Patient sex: M
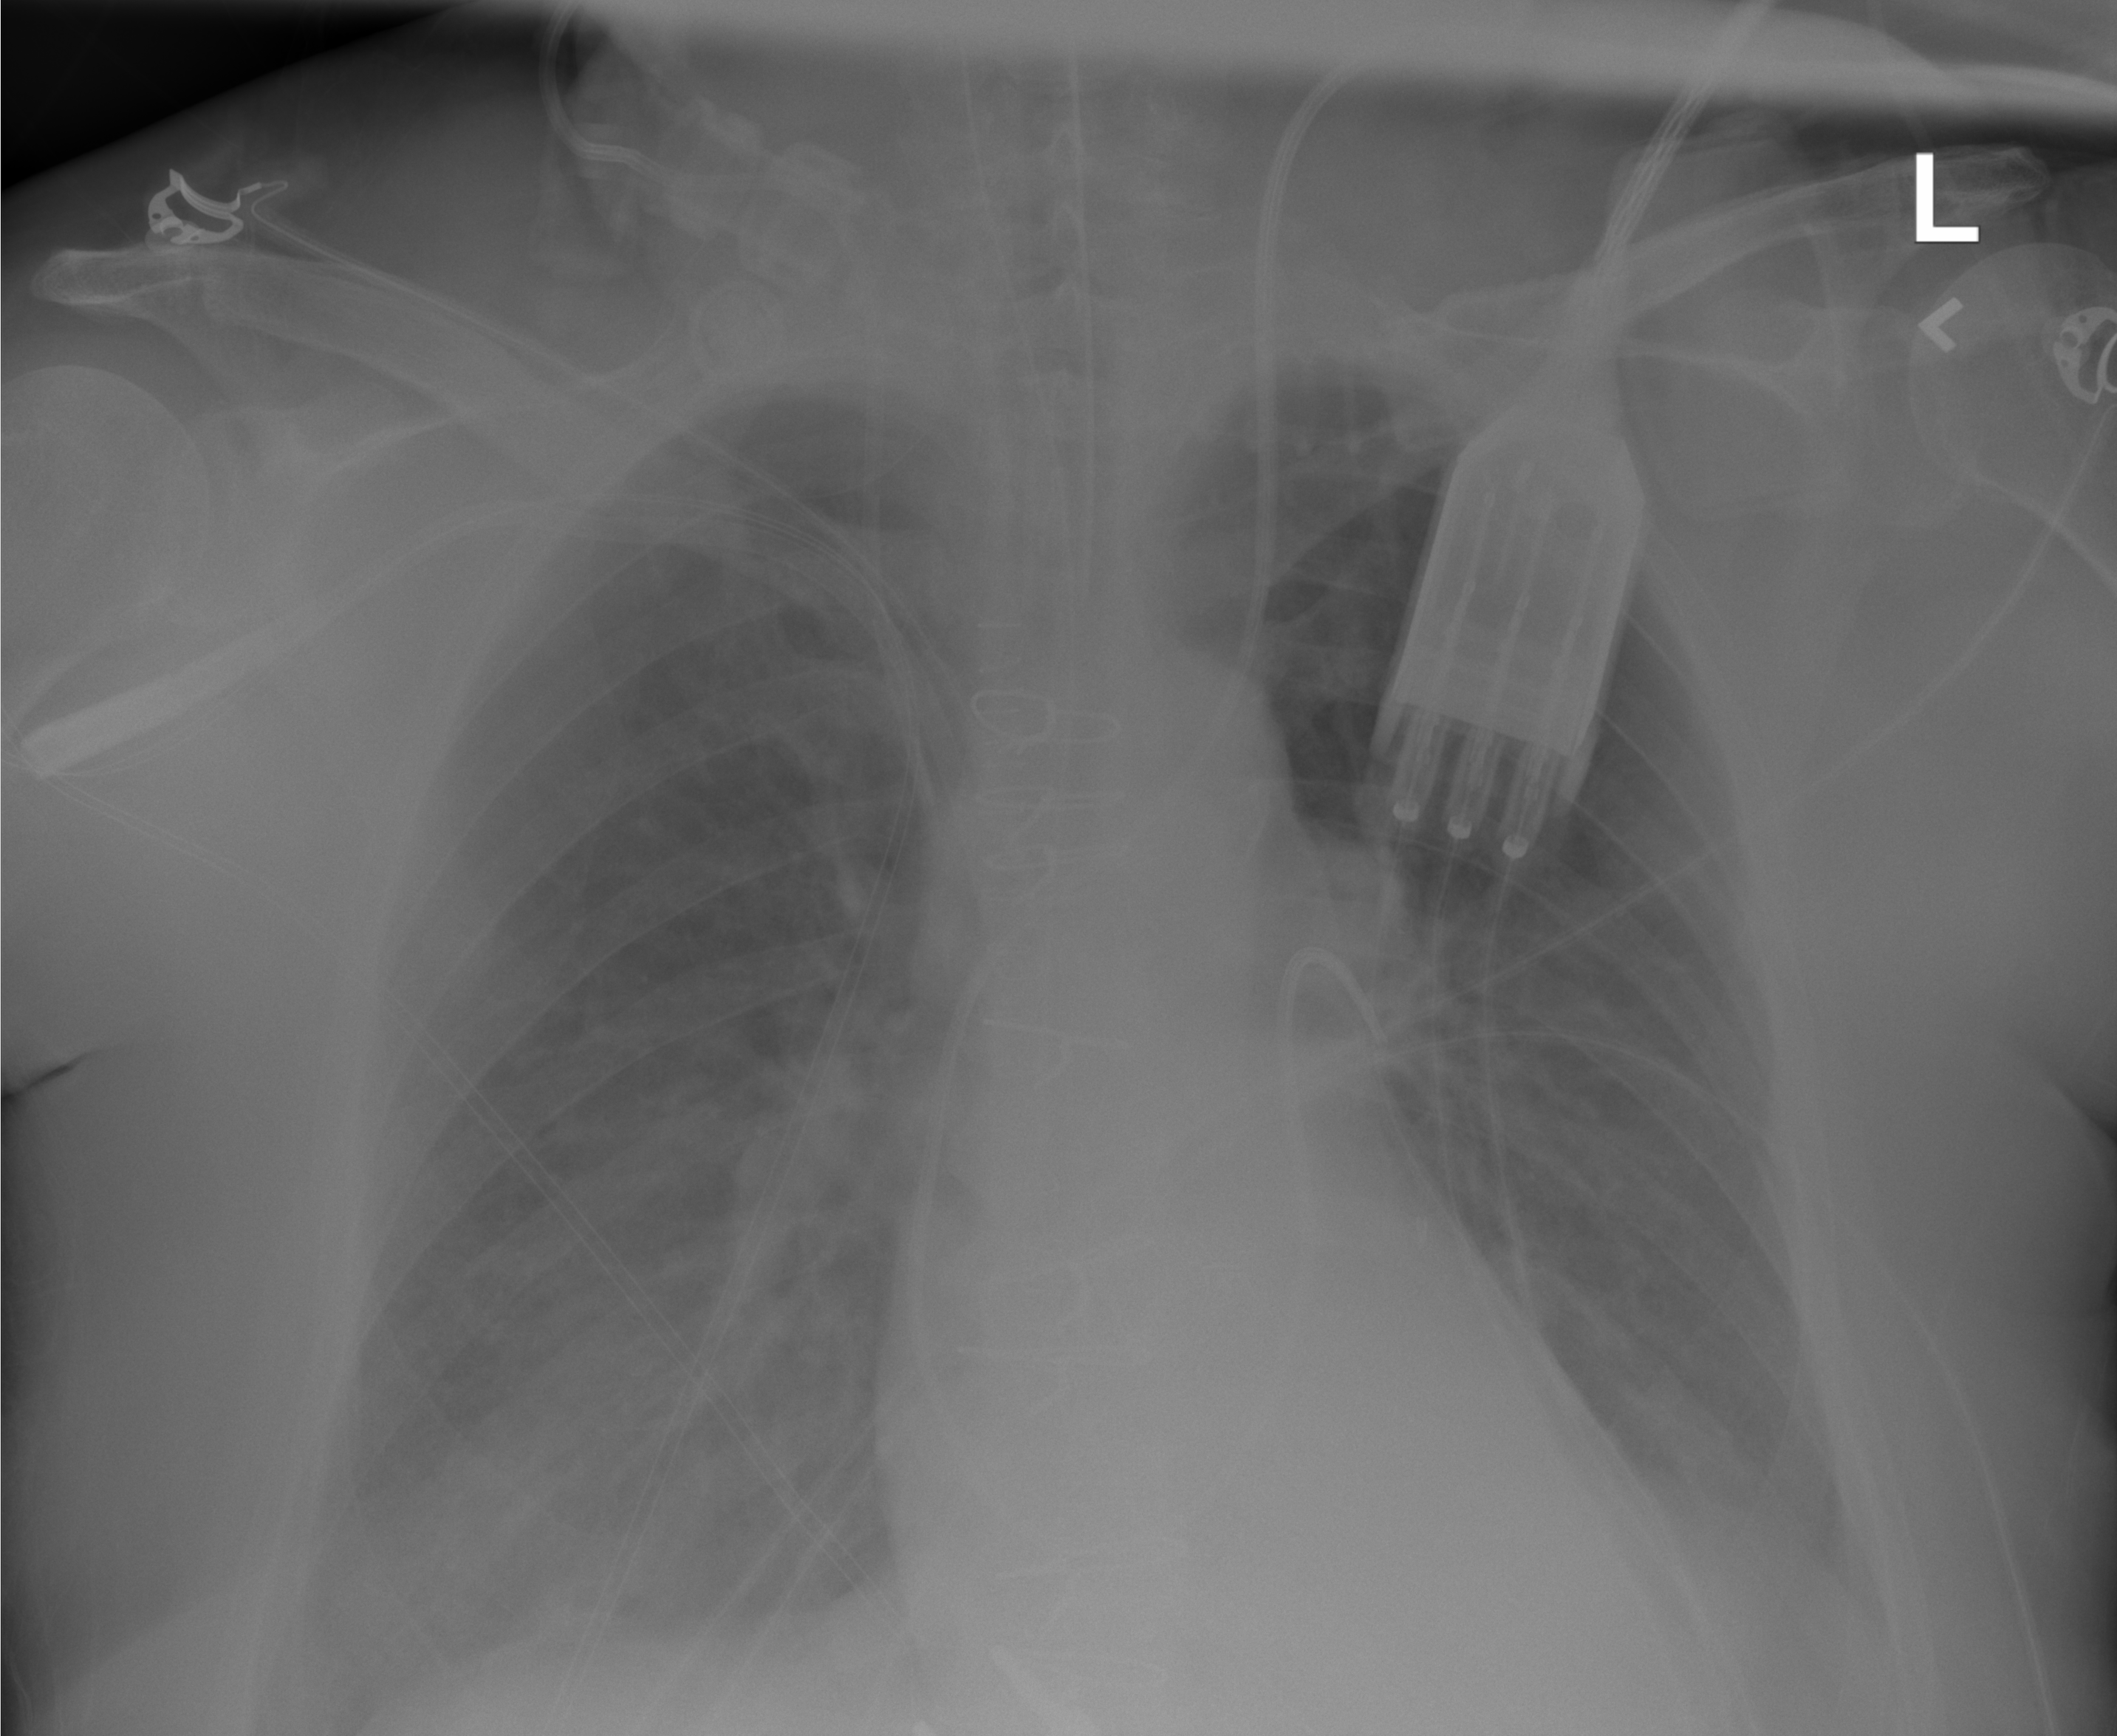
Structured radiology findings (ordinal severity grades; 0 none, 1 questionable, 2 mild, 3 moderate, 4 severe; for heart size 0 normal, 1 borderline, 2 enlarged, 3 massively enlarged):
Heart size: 0
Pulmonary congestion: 2
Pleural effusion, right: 2
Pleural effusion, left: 2
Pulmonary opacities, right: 3
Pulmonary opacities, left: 2
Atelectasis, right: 3
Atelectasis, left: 3